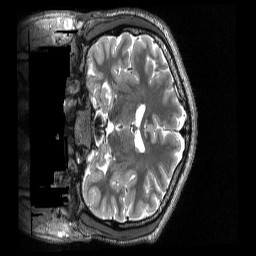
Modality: T2w
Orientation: coronal
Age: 19
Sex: male
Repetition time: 3.2 s
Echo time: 0.563 s